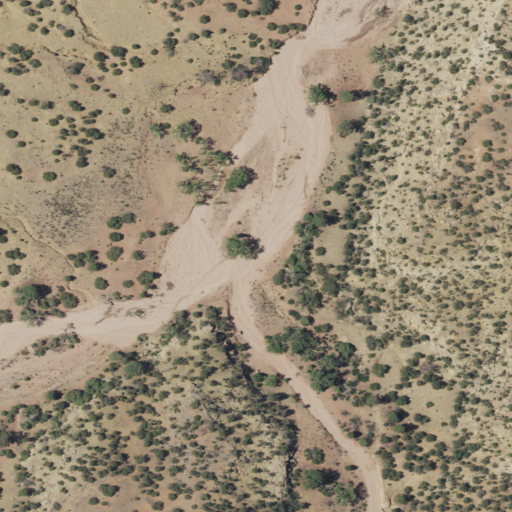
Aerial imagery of valley in New Mexico named Pine Canyon containing shrub, evergreen forest, and grassland